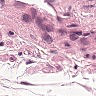
Metastatic tissue present: no